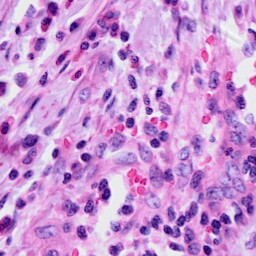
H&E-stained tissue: Cervix